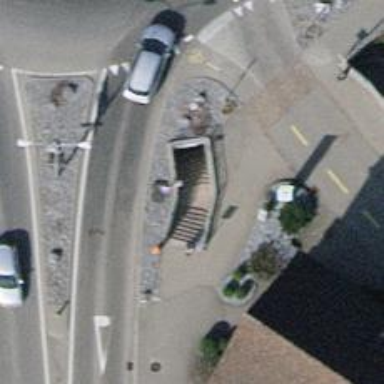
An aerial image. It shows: Set of steps on the road.